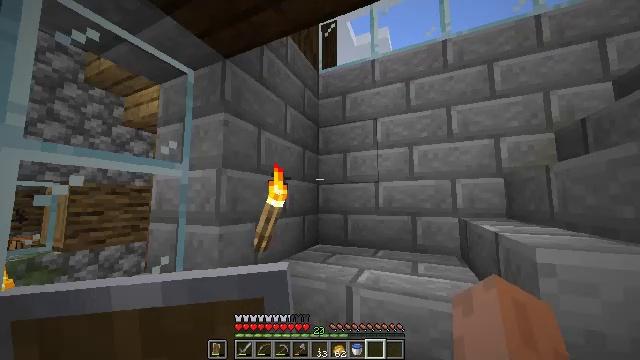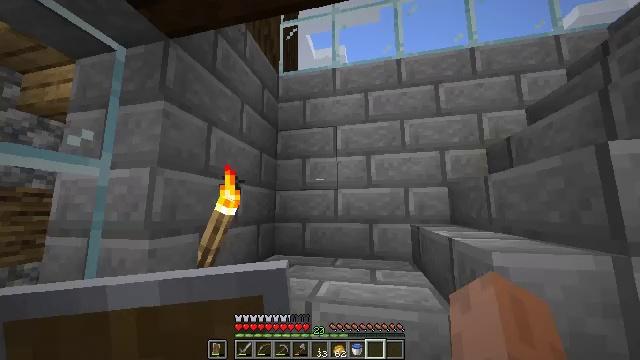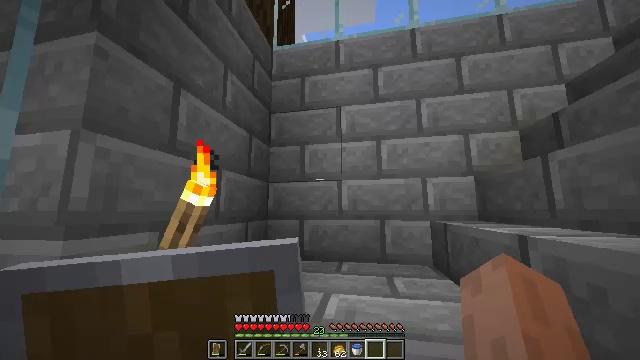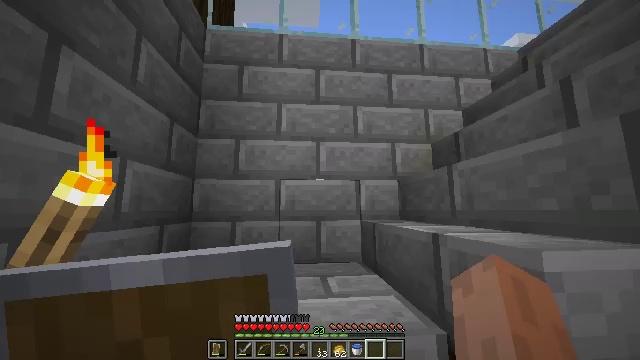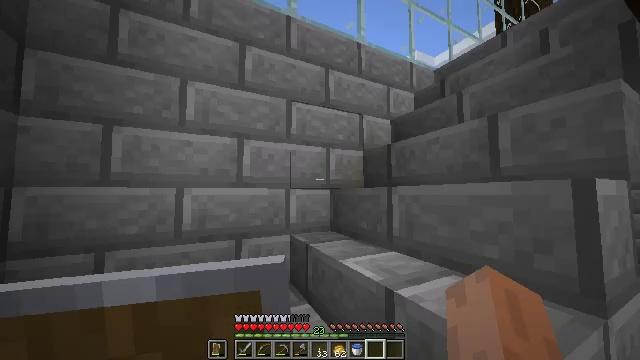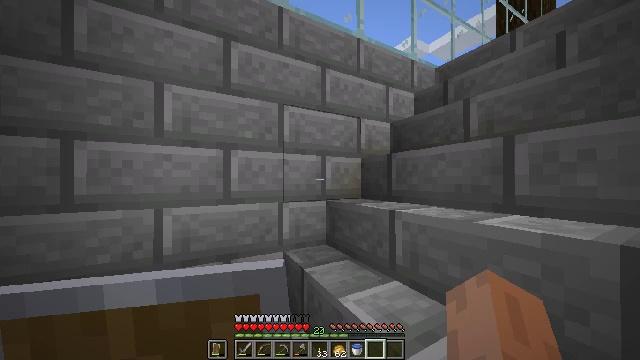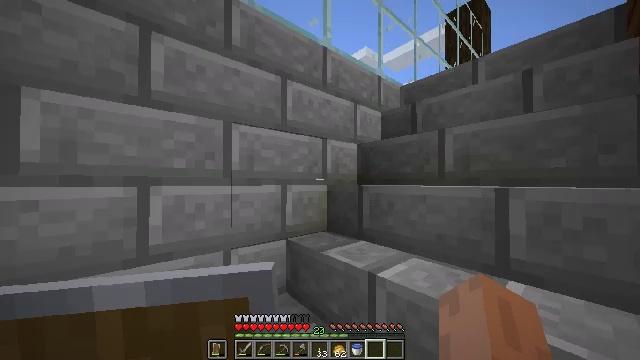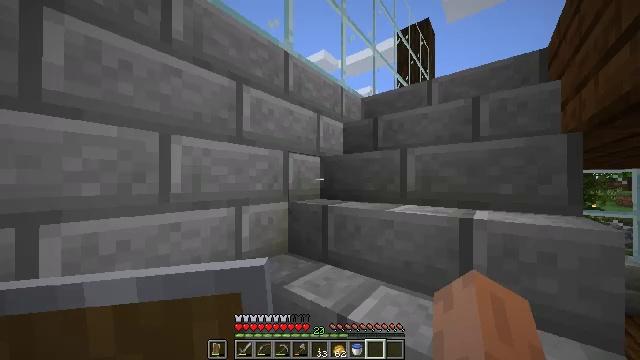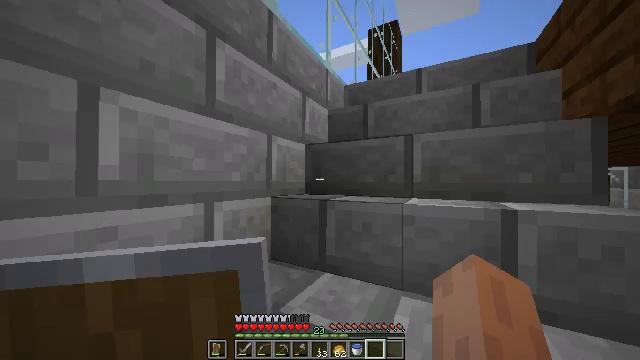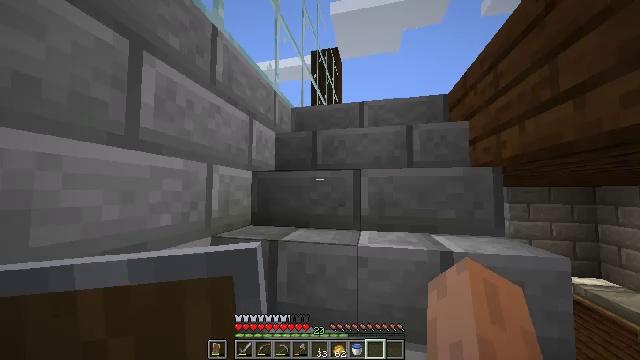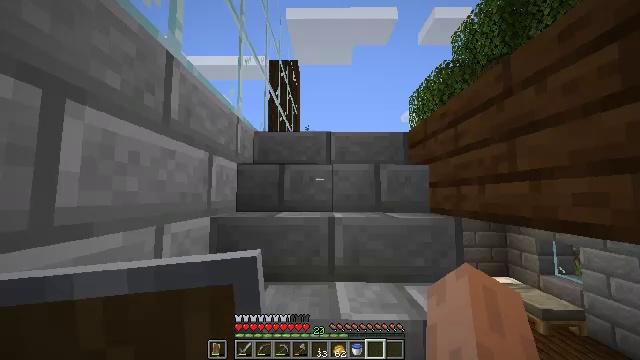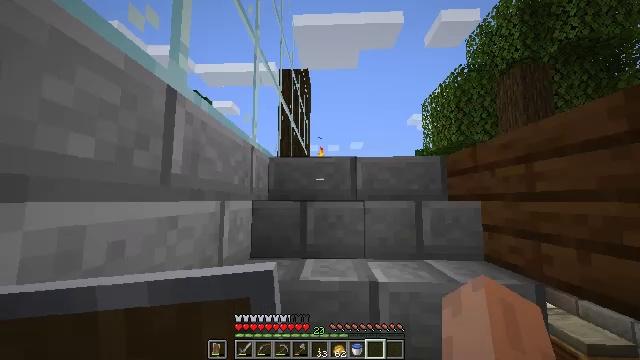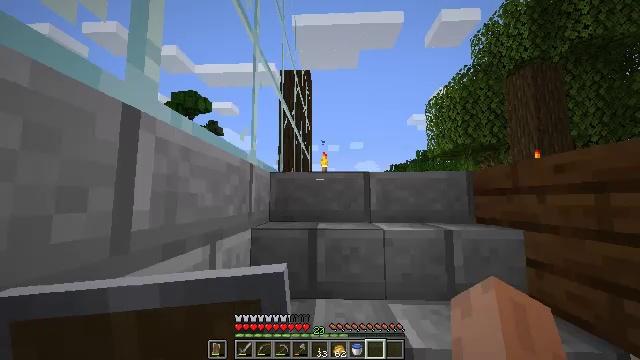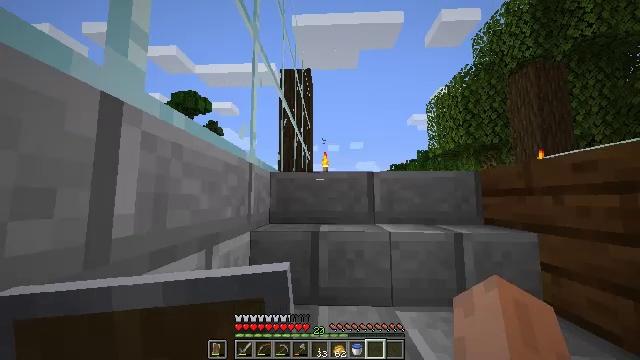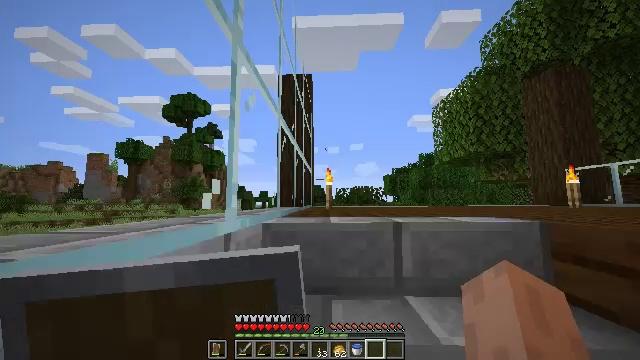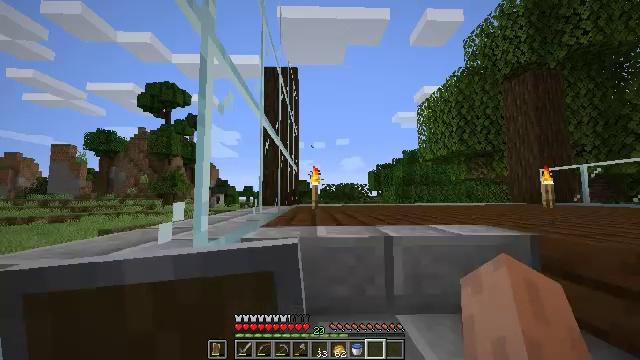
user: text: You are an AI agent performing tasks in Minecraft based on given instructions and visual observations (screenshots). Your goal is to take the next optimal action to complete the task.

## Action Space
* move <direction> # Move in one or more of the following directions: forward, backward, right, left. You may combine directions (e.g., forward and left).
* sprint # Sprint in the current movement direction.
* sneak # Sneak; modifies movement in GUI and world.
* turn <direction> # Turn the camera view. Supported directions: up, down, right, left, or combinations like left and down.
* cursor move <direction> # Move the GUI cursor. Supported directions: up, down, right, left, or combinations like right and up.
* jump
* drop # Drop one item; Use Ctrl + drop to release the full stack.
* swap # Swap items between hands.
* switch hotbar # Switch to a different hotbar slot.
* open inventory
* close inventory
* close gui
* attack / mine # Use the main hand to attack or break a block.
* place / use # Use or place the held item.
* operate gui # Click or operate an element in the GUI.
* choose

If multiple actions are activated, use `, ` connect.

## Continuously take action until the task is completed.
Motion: motion action
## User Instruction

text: Attack the stone brick stairs to gather it.
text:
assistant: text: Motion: move forward, turn right and up
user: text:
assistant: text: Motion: move forward, turn right
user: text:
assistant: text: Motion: move forward, turn right
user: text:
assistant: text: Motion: move forward, turn right and down
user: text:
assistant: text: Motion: move forward, turn right and down
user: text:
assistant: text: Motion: move forward, turn right
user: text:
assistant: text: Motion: move forward and move left, turn right
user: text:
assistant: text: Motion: move forward and move left, turn right
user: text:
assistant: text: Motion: move forward and move left, turn right and up
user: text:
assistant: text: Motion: move forward, turn right and up
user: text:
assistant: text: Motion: move forward, turn left and up
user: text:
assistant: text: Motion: move forward
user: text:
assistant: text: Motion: move forward
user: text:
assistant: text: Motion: move forward
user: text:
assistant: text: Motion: move forward, turn right and down
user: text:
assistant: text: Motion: move forward, turn right and down
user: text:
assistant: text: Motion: move forward, turn right and down
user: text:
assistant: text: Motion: move forward, turn right and down
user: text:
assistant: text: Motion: move forward, turn right
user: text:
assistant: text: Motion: move forward, turn right and up
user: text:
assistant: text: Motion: move forward, turn up
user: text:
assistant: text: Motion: turn right and up
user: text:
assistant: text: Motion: turn right and up
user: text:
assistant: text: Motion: turn right and down
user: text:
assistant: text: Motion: turn right and down
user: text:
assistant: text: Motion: no_op
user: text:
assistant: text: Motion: no_op
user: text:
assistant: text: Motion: no_op
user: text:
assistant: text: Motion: move left
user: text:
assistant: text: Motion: move left, turn right and up